Question: I tried to create class Complex number in C# with two different constructor, the first constructor takes real part and imaginary part, the second constructor takes module and argument.
'''
public class Complex
{
public Complex() { }
private Complex(double _re, double _im)
{
re = _re;
im = _im;
}
public static double Complex_FromCartesian(double _re, double _im)
{
return new Complex(_re, _im);
}
public static double Complex_FromPolar(double _mod, double _arg)
{
var _re = _mod * Math.Cos(_arg);
var _im = _mod * Math.Sin(_arg);
return new Complex(_re, _im);
}
public static Complex operator +(Complex num1, Complex num2)
{
return new Complex(num1.re + num2.re, num2.im + num2.im);
}
public static Complex operator -(Complex num1, Complex num2)
{
return new Complex(num1.re - num2.re, num2.im - num2.im);
}
public double Re { get; set; }
public double Im { get; set; }
private double re, im;
}
'''
}
but I got the same error in both constructors

How to fix that?
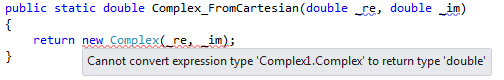
Answer: Your method returns a 'double' but you're trying to return a 'Complex' type
Change:
'''
public static double Complex_FromCartesian(double _re, double _im)
{
return new Complex(_re, _im);
}
'''
To:
'''
public static Complex Complex_FromCartesian(double _re, double _im)
{
return new Complex(_re, _im);
}
'''